Question: '''
<Border BorderBrush="Black" Background="#AFAFAF" Opacity="0.1" BorderThickness="1">
<TextBlock Opacity="1" Text="{Binding Story}" Margin="25 15 25 15" Style="{StaticResource content}" Width="600" Foreground="#636363" />
</Border>
'''
I've even tried setting the opacity of the inner 'TextBlock' to 1 to explicitly set it, yet the text still doesn't retain it's opacity.

See how the text is barely visible? How can I fix this?
Any suggestions?
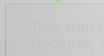
Answer: This is due to your 'Opacity' being set to 0.1 within you 'Border'. The children inherit the <URL>.
> Opacity is applied from parent elements on down the element tree to
child elements, but the visible effects of the nested opacity settings
aren't indicated in the property value of individual child elements.
For instance, if a list has a 50% (0.5) opacity and one of its list
items has its own opacity set to 20% (0.2), the net visible opacity
for that list item will be rendered as if it were 10% (0.1), but the
property value of the list item Opacity property would still be 0.2
when queried.
The easiest way around this is to remove the child/parent relationship and leverage a layout container such as a 'Grid' to get the view you are looking for by mimicking the 'Border' with a 'Rectangle'.
'''
<Grid>
<Rectangle HorizontalAlignment="Stretch" VerticalAlignment="Stretch" Fill="Green"/>
<TextBlock Background="Red" Margin="8" Text="My Text" Width="Auto" Height="Auto" />
</Grid>
'''